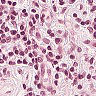
Metastatic tissue present: no